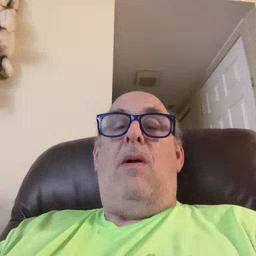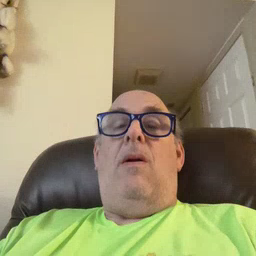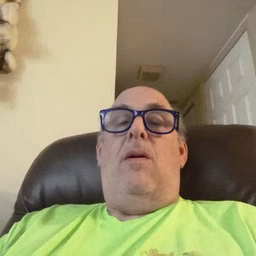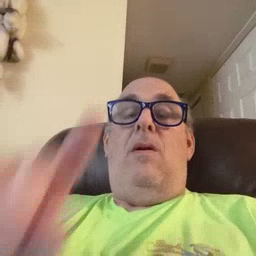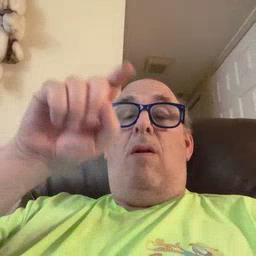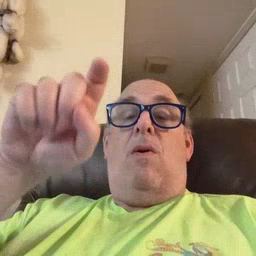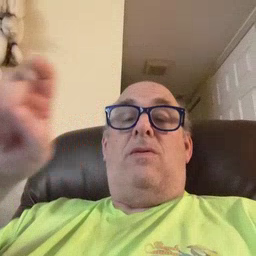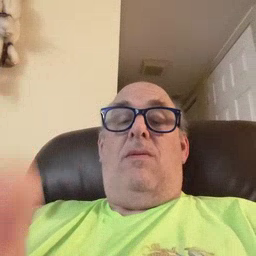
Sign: closet